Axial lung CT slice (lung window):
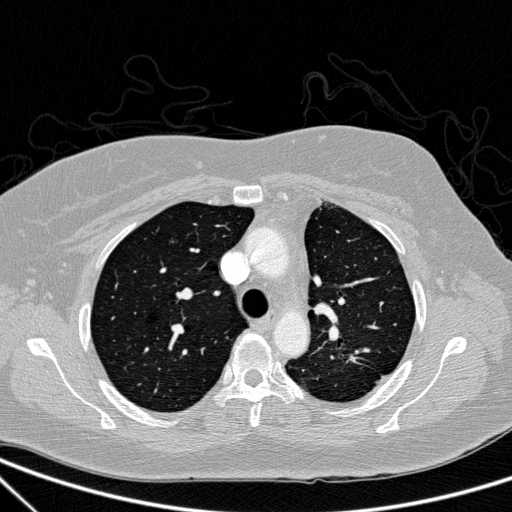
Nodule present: no